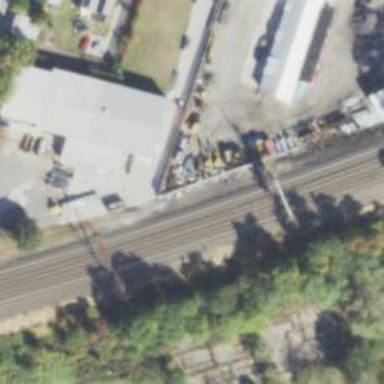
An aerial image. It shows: Railway with electrified contact lines.